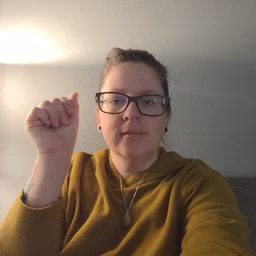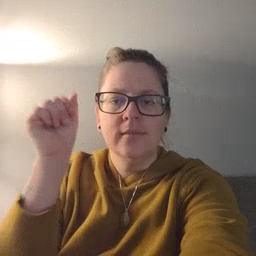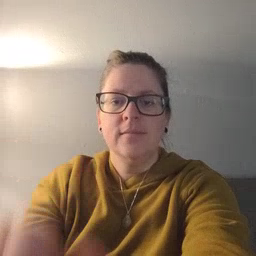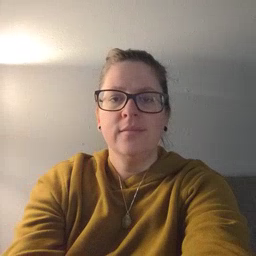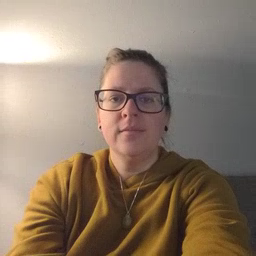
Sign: aunt